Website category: university
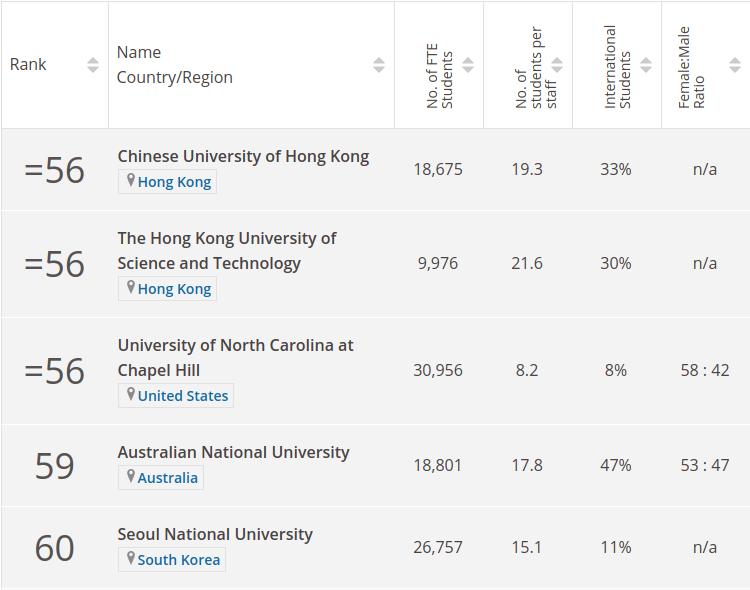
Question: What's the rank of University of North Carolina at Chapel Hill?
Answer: =56

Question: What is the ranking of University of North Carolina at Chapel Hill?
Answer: =56

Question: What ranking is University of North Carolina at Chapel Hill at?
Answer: =56

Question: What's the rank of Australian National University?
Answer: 59

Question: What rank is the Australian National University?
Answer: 59

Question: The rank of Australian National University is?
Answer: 59

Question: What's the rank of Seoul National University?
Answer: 60

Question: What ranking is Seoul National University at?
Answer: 60

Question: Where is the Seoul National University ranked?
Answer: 60

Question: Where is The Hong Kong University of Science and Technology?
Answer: Hong Kong

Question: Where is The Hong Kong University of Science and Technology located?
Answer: Hong Kong

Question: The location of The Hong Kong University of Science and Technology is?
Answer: Hong Kong

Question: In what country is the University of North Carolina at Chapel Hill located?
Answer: United States

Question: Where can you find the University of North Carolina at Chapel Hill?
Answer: United States

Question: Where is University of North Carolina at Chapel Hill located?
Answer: United States

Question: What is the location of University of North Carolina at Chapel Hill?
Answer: United States

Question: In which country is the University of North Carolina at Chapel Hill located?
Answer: United States

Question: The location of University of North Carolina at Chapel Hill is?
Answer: United States

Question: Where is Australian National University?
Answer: Australia

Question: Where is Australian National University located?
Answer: Australia

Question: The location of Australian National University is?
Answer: Australia

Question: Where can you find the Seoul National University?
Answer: South Korea

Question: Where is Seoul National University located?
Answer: South Korea

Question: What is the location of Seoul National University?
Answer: South Korea

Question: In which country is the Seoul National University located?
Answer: South Korea

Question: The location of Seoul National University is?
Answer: South Korea

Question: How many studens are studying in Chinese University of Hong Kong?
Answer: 18,675

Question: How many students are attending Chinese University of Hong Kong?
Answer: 18,675

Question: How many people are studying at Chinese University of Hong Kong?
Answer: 18,675

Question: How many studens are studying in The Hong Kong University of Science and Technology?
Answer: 9,976

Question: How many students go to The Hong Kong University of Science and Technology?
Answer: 9,976

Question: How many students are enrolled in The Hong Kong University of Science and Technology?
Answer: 9,976

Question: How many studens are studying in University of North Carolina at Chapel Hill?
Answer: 30,956

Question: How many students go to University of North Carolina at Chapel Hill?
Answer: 30,956

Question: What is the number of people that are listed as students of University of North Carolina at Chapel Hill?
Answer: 30,956

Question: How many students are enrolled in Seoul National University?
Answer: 26,757

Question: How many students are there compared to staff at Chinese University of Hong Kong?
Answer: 19.3

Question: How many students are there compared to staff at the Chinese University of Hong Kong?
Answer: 19.3

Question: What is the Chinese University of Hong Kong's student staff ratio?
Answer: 19.3

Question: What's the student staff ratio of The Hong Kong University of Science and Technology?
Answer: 21.6

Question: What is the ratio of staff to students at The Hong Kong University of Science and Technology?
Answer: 21.6

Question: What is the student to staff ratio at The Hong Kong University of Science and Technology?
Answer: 21.6

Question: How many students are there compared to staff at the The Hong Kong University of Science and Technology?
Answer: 21.6

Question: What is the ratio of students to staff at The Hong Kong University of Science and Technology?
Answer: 21.6

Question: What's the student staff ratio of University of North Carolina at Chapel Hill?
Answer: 8.2

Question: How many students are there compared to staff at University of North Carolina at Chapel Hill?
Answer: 8.2

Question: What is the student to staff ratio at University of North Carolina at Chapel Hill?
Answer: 8.2

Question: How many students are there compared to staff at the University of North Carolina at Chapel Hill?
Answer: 8.2

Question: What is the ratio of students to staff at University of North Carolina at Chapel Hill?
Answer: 8.2

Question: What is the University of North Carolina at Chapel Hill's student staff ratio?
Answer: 8.2

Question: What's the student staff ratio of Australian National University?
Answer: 17.8

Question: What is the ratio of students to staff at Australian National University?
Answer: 17.8

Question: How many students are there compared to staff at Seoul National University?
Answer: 15.1

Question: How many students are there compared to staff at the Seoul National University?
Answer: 15.1

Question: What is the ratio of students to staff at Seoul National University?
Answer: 15.1

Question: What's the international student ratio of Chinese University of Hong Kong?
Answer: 33%

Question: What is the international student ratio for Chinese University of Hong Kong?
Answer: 33%

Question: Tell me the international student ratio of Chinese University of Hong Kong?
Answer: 33%

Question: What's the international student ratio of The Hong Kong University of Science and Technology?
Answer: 30%

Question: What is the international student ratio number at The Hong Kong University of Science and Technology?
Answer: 30%

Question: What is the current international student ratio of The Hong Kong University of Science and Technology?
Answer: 30%

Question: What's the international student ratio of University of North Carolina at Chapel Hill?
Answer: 8%

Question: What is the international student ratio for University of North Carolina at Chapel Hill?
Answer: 8%

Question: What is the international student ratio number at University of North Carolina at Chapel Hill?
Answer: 8%